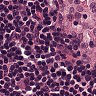
Metastatic tissue present: no